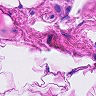
Metastatic tissue present: no